Interaction volume radius: 5 \u00c5
Interaction volume height: 25 \u00c5
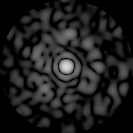
Disorder parameter: 0.825